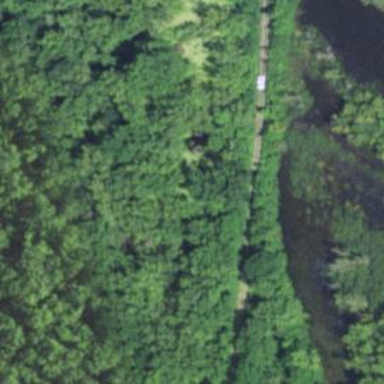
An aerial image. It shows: Abandoned railway.